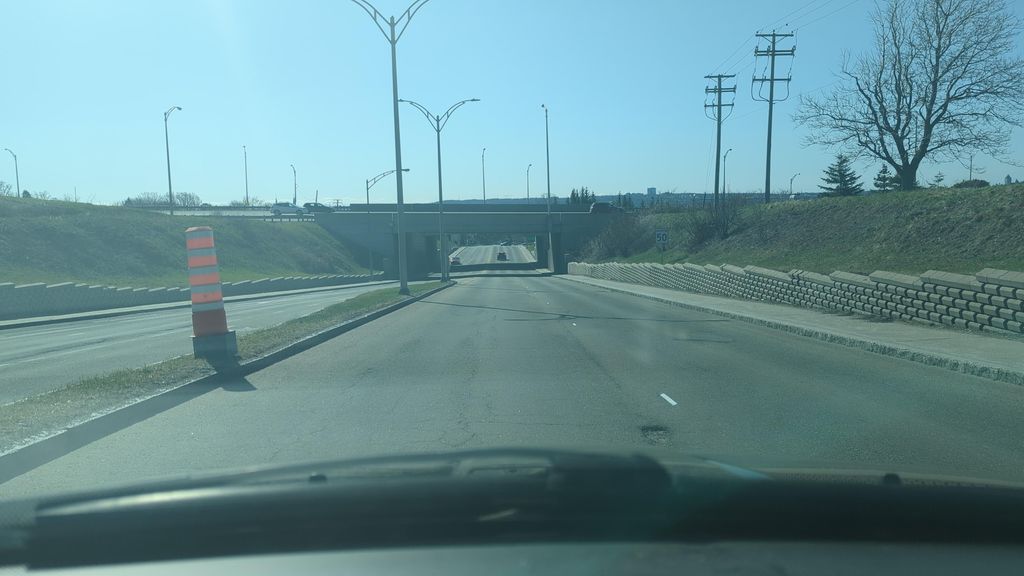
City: quebec_city